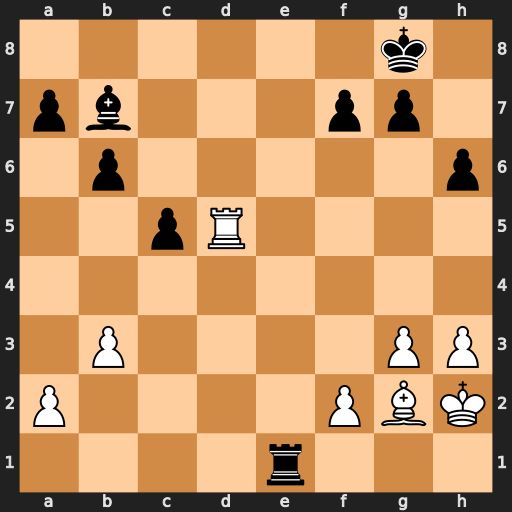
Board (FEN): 6k1/pb3pp1/1p5p/2pR4/8/1P4PP/P4PBK/4r3
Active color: w
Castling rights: -
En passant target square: -
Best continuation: Rd8+ Kh7 Bxb7